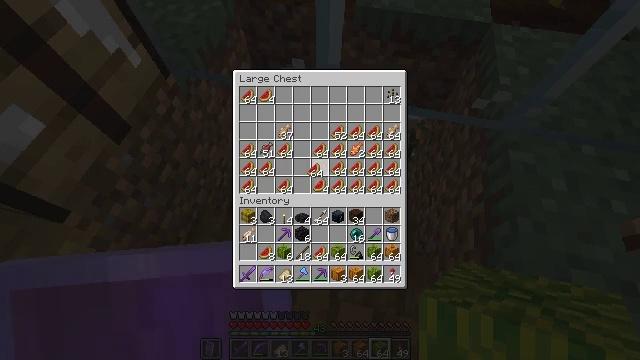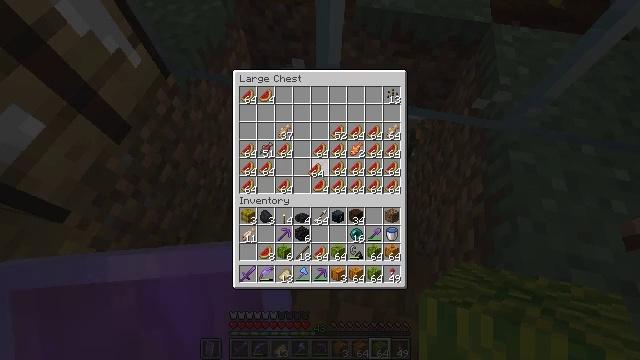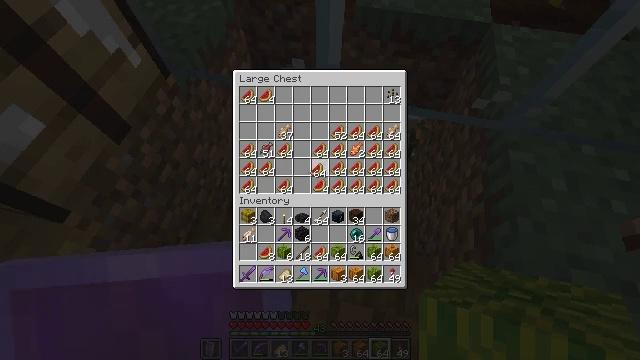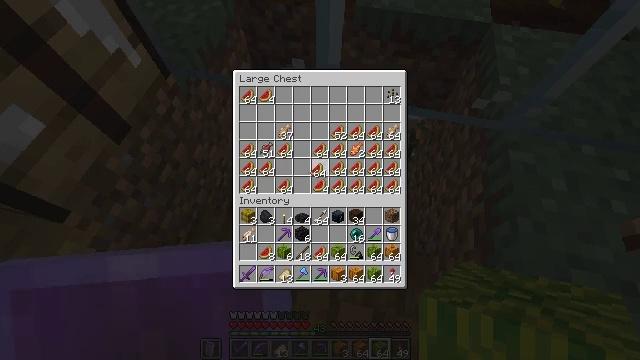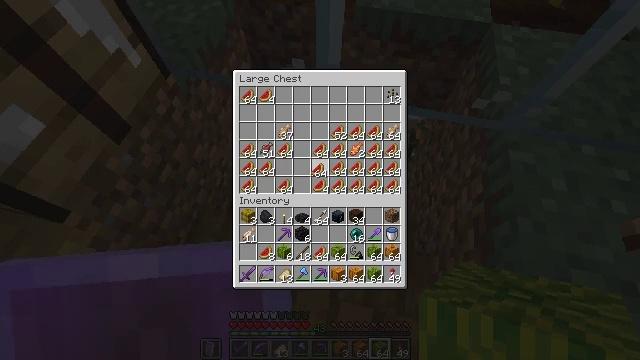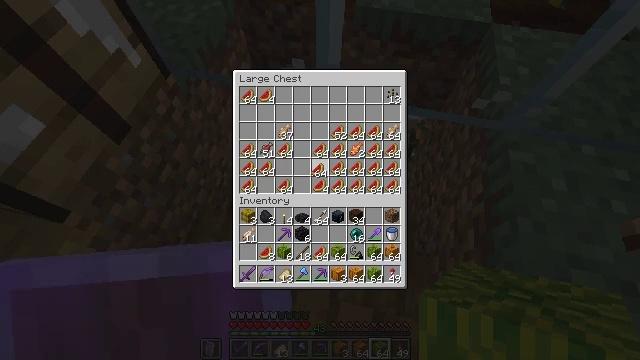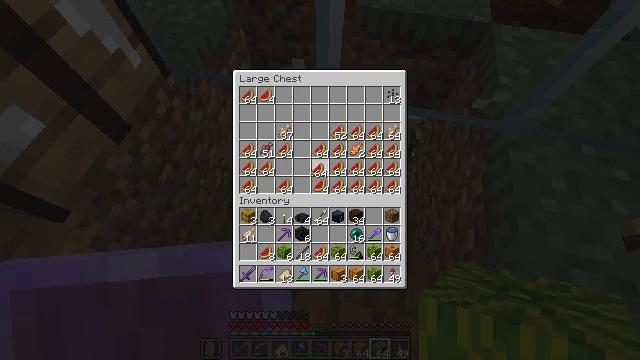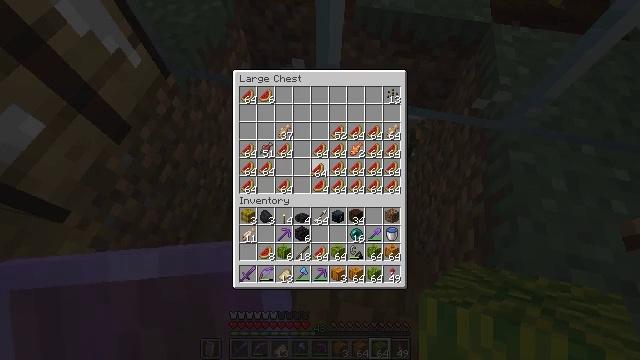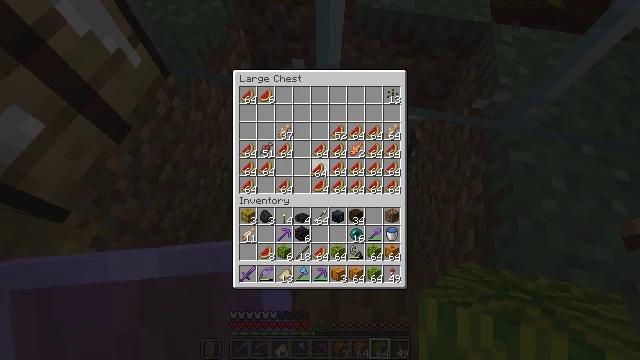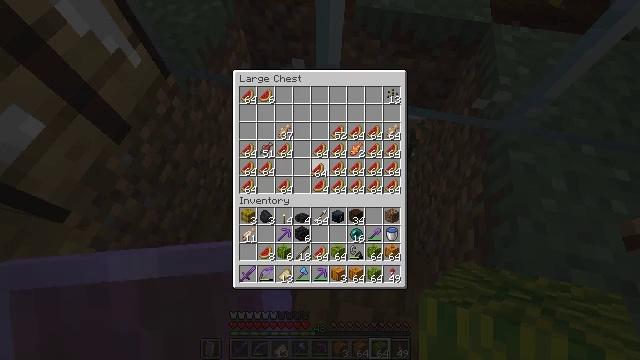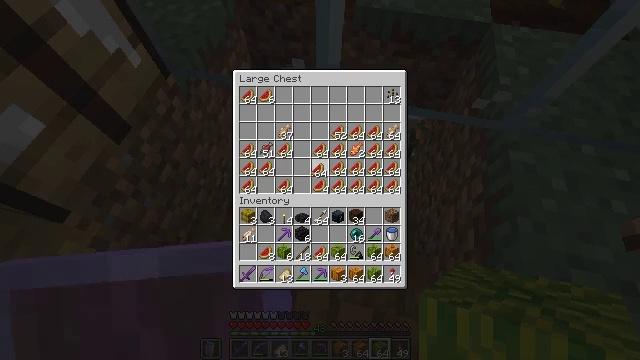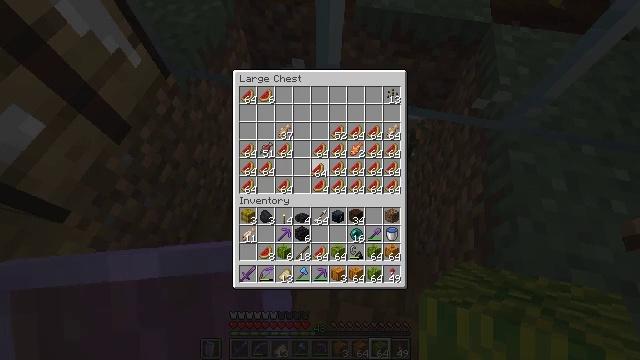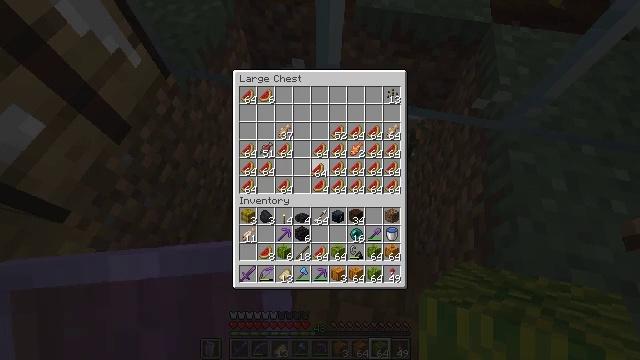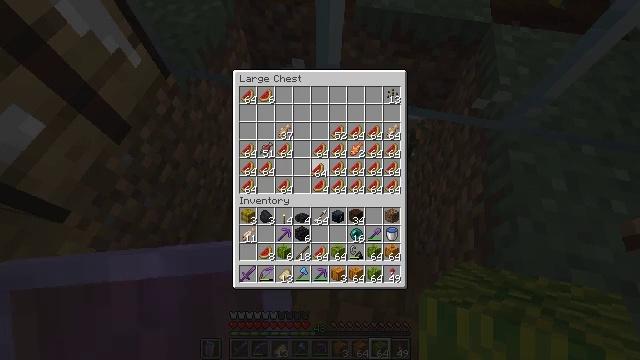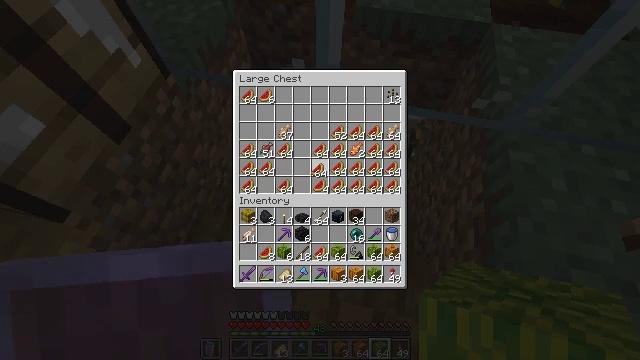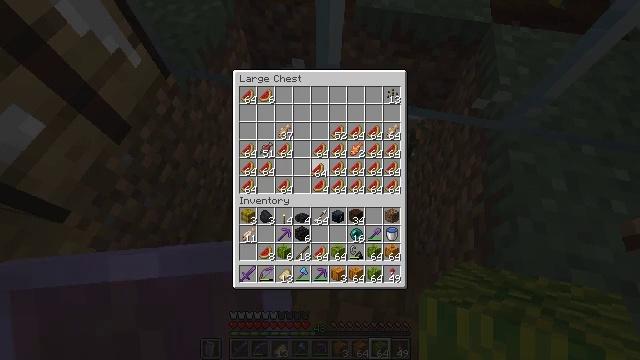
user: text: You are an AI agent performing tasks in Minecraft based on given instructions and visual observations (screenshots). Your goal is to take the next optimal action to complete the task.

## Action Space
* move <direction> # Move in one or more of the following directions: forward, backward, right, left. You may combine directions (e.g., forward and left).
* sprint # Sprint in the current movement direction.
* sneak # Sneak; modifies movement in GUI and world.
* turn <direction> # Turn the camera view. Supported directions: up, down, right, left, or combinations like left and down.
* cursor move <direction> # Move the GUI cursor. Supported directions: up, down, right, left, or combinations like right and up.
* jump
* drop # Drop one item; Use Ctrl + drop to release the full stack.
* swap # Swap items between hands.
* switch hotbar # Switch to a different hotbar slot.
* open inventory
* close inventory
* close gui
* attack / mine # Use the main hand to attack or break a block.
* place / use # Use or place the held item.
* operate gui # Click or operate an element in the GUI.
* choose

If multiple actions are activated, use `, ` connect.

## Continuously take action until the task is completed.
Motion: motion action
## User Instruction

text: Craft a melon.
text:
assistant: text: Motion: sneak
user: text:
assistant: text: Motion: sneak
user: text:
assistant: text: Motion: sneak
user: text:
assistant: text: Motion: sneak
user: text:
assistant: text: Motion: sneak
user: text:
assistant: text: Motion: sneak, attack / mine
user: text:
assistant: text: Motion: sneak, attack / mine
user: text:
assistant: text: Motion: sneak, attack / mine
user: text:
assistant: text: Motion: sneak
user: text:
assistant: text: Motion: sneak, attack / mine
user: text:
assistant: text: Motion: sneak, attack / mine
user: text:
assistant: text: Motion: sneak, attack / mine
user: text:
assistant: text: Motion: sneak, attack / mine
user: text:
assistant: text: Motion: sneak, attack / mine
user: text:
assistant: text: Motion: sneak, attack / mine
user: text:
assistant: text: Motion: sneak, attack / mine
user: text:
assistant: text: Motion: sneak
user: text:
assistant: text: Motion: sneak
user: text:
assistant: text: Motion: sneak
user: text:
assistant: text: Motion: sneak
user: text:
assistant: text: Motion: sneak
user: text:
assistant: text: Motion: sneak
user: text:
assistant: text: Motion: sneak, turn right
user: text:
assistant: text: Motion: sneak
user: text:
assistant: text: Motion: sneak
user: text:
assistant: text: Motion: sneak
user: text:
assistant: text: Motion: sneak
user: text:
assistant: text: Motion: sneak
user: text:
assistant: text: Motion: sneak
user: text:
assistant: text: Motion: sneak